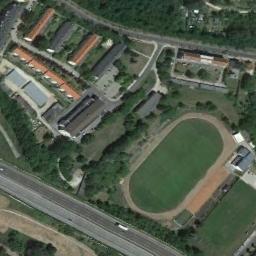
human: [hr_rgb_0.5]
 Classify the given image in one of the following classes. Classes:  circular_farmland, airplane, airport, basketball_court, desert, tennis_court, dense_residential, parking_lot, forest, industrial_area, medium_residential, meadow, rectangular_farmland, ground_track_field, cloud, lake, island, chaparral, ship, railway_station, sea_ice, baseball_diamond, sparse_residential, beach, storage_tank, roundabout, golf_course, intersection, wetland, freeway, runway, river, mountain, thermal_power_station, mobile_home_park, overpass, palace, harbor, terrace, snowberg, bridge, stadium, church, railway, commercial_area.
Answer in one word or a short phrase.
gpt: ground_track_field